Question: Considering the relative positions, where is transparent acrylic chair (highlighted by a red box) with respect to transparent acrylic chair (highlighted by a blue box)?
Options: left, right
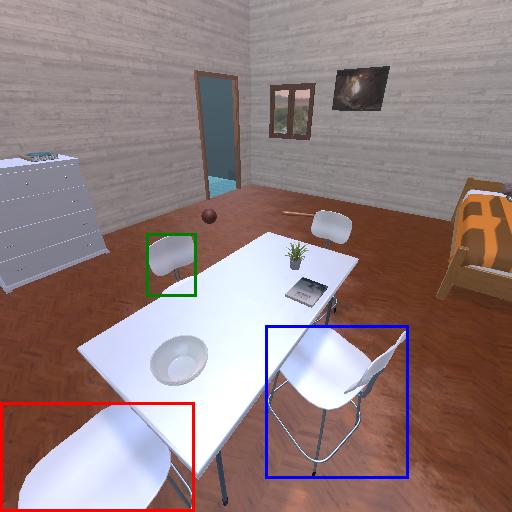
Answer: left